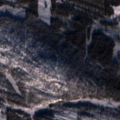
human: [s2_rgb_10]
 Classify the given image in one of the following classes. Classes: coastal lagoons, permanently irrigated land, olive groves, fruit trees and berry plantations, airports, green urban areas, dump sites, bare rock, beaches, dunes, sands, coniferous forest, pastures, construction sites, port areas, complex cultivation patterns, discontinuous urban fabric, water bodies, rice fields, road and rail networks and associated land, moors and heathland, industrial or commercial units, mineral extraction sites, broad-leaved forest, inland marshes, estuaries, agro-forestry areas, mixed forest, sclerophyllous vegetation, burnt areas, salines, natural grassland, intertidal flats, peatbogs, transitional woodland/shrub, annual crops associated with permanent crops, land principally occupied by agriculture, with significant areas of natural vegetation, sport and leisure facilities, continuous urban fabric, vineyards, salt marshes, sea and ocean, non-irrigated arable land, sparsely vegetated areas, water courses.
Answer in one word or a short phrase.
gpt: coniferous forest, mixed forest, transitional woodland/shrub